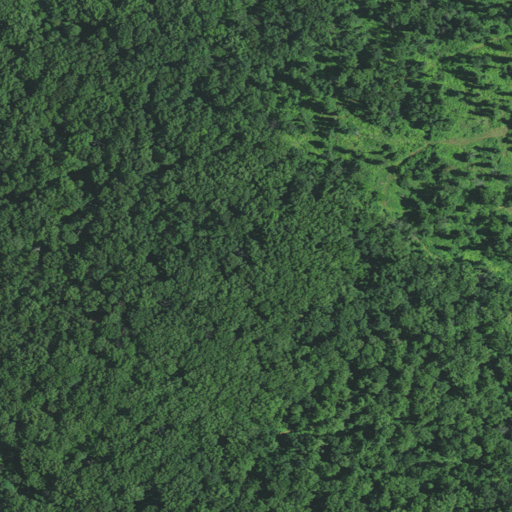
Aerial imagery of mountain in Virginia named Scott Mountain containing only deciduous forest